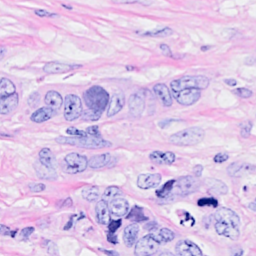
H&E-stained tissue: Breast